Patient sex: F
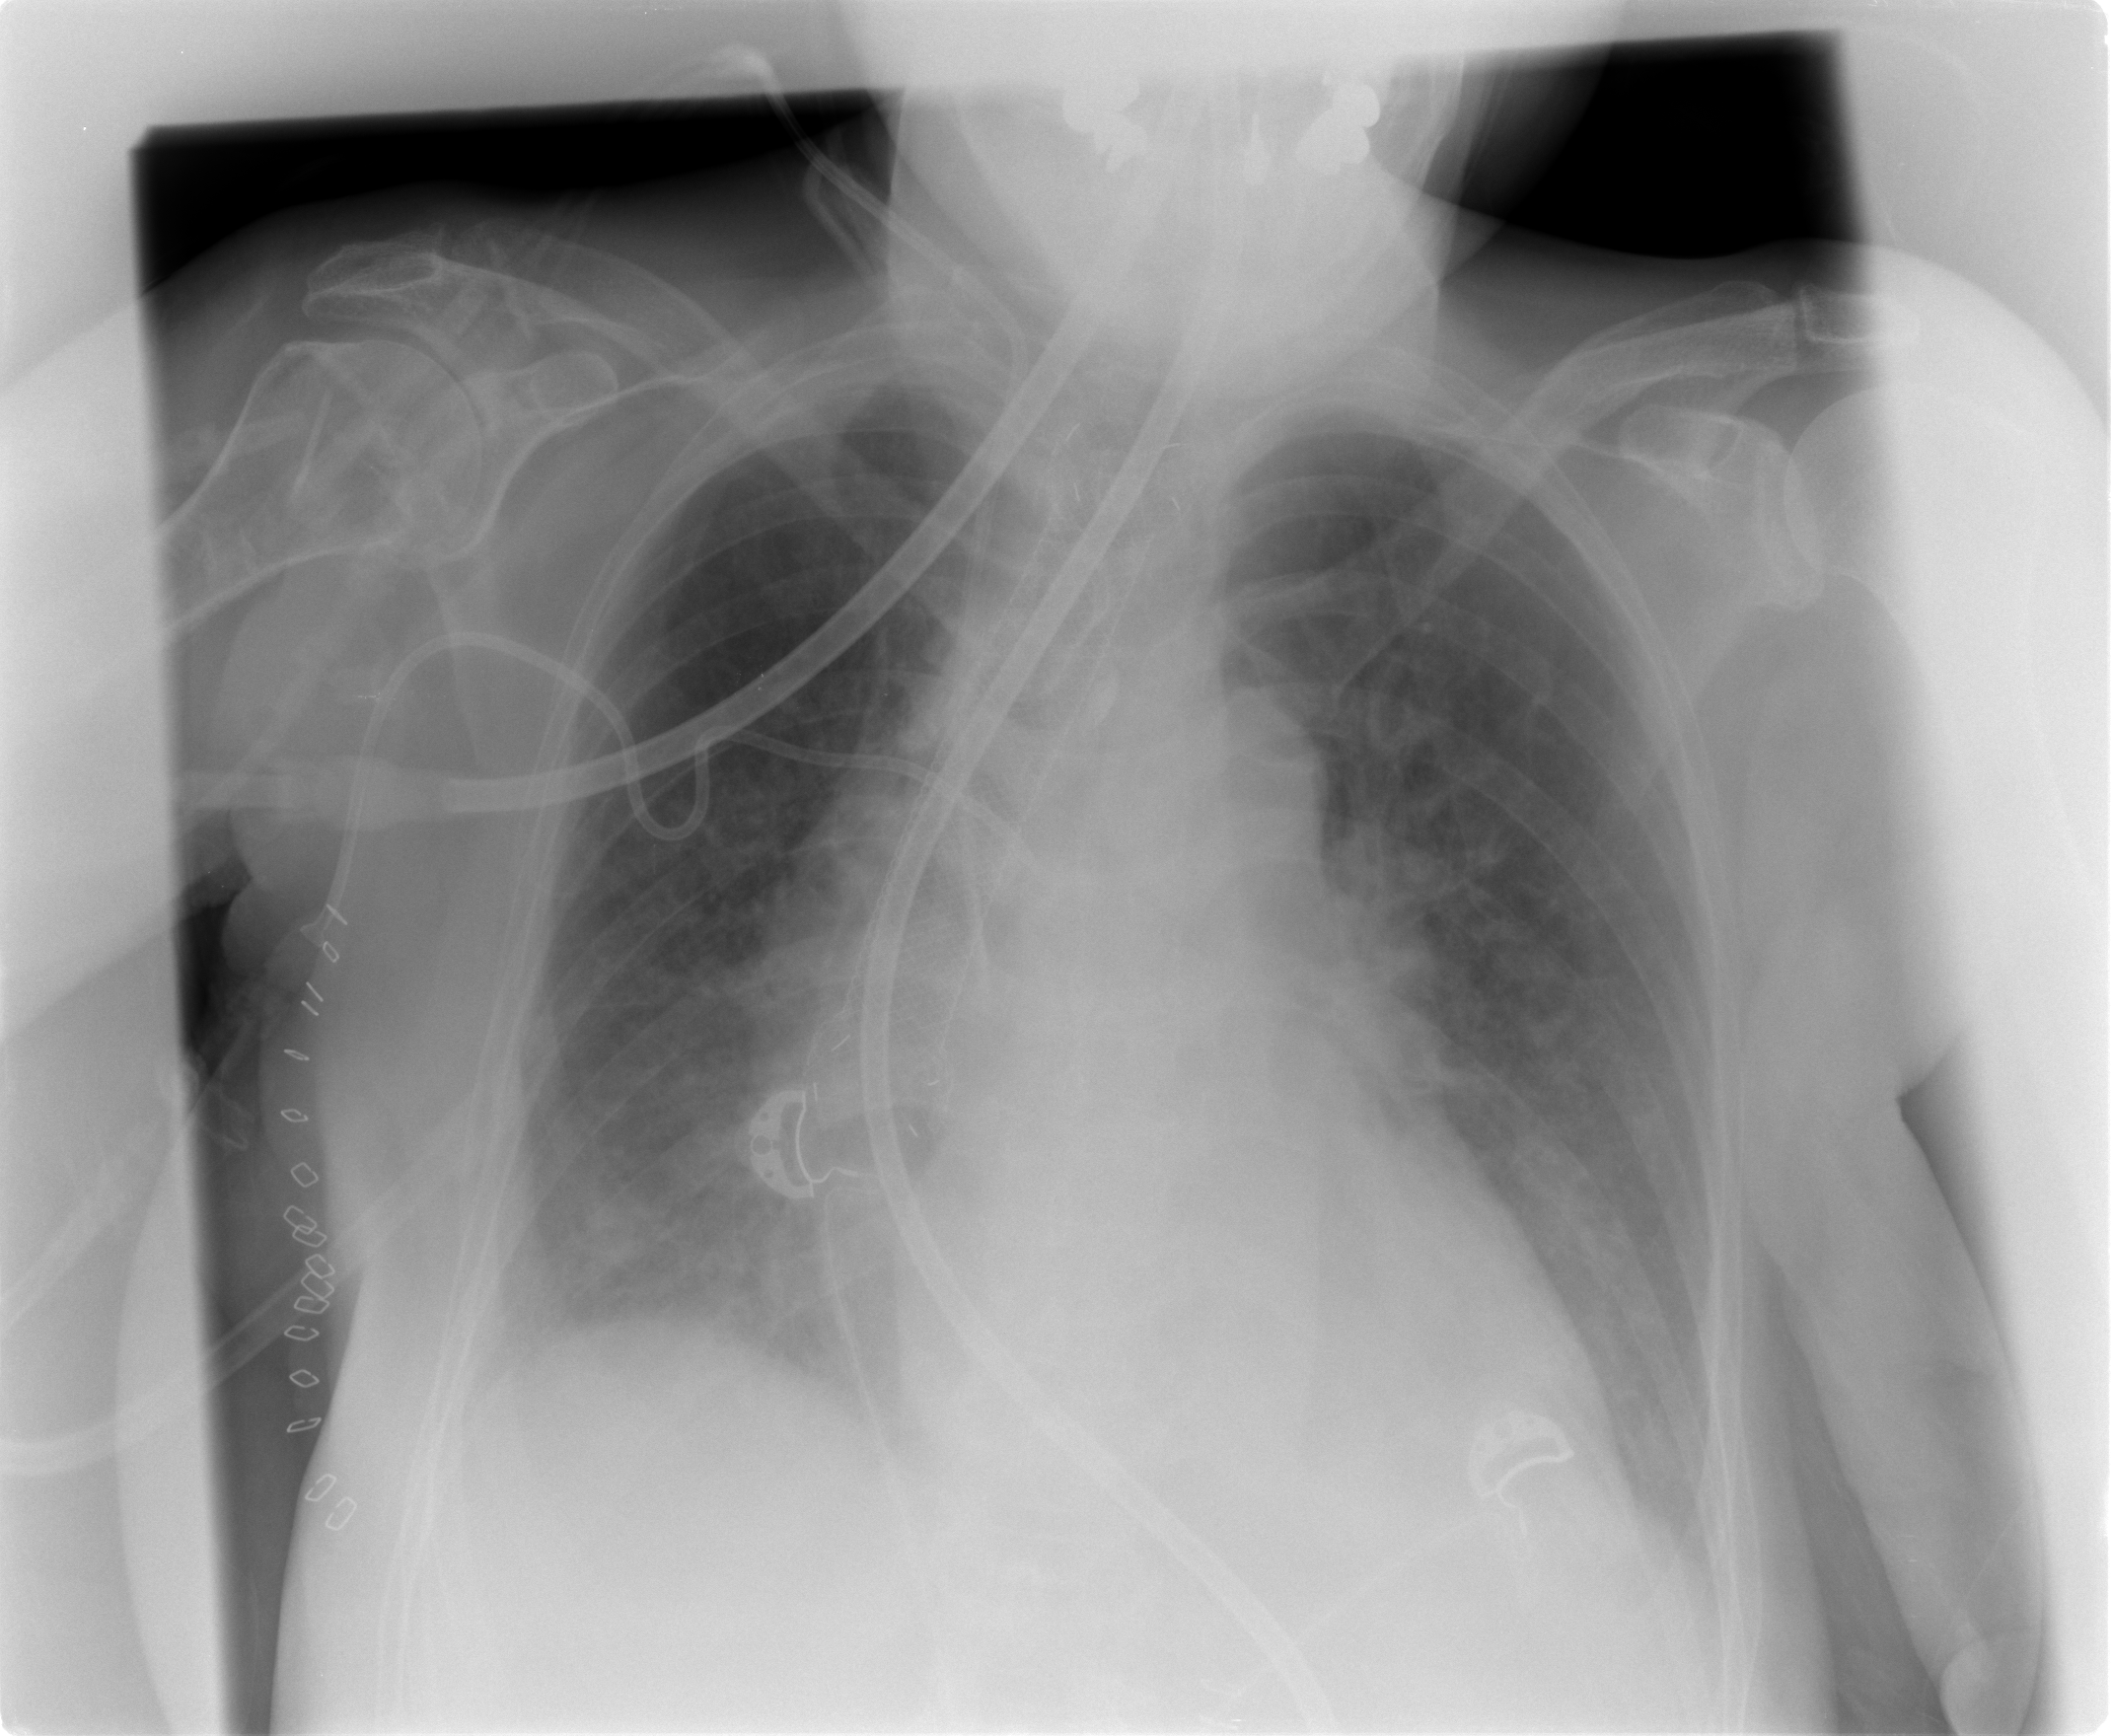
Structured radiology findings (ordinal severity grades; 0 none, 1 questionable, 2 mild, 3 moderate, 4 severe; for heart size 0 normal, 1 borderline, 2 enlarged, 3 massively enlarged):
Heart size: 0
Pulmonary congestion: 0
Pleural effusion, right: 2
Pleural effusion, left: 2
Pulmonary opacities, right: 2
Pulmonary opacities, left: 0
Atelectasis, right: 2
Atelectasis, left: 2